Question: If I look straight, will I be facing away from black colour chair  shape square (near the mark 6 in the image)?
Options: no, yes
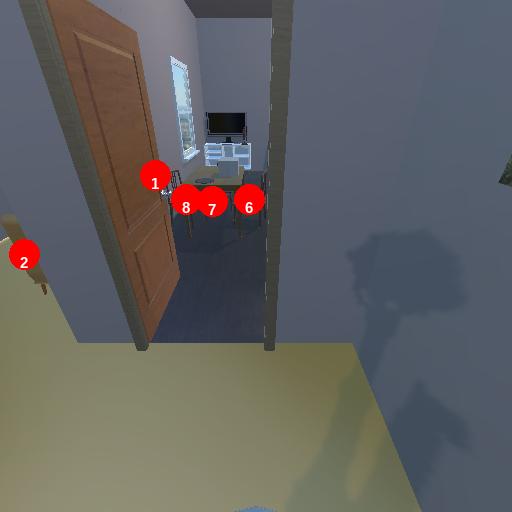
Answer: no